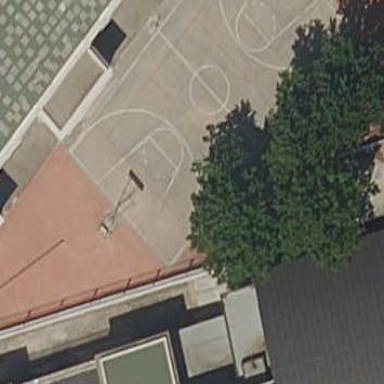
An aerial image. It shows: Basketball court on pitch.